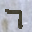
Label: 7